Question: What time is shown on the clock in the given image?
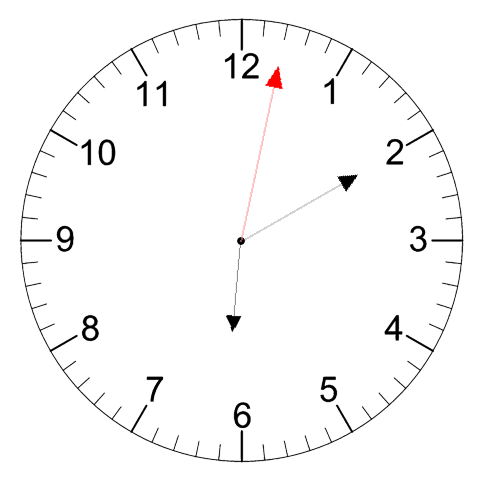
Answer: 06:10:02